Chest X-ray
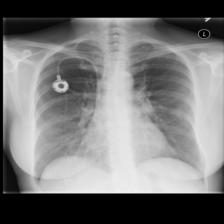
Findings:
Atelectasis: negative
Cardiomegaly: negative
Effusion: negative
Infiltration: negative
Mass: negative
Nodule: negative
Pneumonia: negative
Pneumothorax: negative
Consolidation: negative
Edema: negative
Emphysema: negative
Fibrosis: negative
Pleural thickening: negative
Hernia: negative